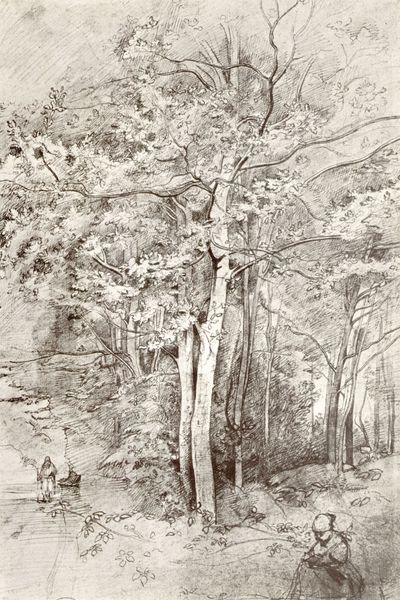
Titel: Studie aus dem Wald von Compiègne
Künstler: Jean Baptiste Camille Corot
Standort: Lille
Institution: Musée des Beaux-Arts
Schlagwörter: baum, blätter, himmel, laub, mann, vogel, wasser, weiß, baden, baumstämme, bäume, fluss, landschaft, menschen, mädchen, see, sitzen, ufer, äste, blumen, frau, grau, schwarz, skizze, strasse, zeichnung, gras, haus, rasen, weg, wiese, haube, hochformat, leute, mensch, stein, steine, taube, ast, bach, birke, gräser, natur, stamm, strauch, zweige, büsche, gebüsch, wege, figur, sitzend, kind, personen, blatt, pflanzen, wald, früchte, pflücken, papier, sammeln, grafik, kahl, figuren, wagen, stämme, people, white, black, dark, dress, lady, woman, kopftuch, picture, print, sewing, warten, baumkronen, tusche, wandern, kohle, kreuzung, lichtung, schraffur, stich, scharz, bleistift, laubbaum, entwurf, man, sky, tree, geäst, rinde, blattwerk, girl, lake, landscape, nature, trees, wäldchen, eiche, versteck, baüme, blattlos, snow, forest, grass, bushes, road, drawing, black and white, hirte, reading, person, rural, angeln, kronen, leaves, trunk, family, engraving, pencil, carriage, branches, leaf, bläter, outdoor, branch, landschaftszeichnung, bucolic, bildrand, garfik, langschaft, blossom, woods, enteurf, gebüschs, b&w, trunks, scenery, mädchenhockend, bark, line drawing, central, sew, +baum, wandern+stamm, illusration, blosom, working people